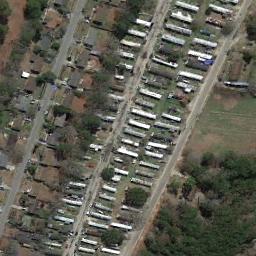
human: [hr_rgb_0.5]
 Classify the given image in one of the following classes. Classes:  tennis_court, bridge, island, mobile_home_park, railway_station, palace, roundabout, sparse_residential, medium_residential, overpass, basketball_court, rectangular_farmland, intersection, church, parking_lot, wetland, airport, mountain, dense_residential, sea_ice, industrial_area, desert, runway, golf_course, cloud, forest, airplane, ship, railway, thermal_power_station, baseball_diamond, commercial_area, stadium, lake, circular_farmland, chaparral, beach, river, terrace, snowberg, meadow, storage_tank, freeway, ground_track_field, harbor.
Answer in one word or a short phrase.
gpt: mobile_home_park